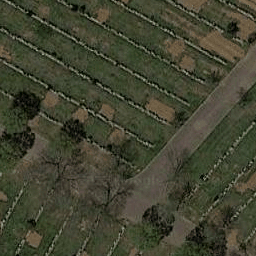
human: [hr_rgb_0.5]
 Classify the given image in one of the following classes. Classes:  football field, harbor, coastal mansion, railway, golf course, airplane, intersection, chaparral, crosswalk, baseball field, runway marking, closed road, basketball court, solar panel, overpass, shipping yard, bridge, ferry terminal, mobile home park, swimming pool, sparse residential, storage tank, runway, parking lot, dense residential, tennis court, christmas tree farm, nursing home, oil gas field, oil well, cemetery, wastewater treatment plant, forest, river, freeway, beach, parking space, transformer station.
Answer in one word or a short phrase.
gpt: cemetery